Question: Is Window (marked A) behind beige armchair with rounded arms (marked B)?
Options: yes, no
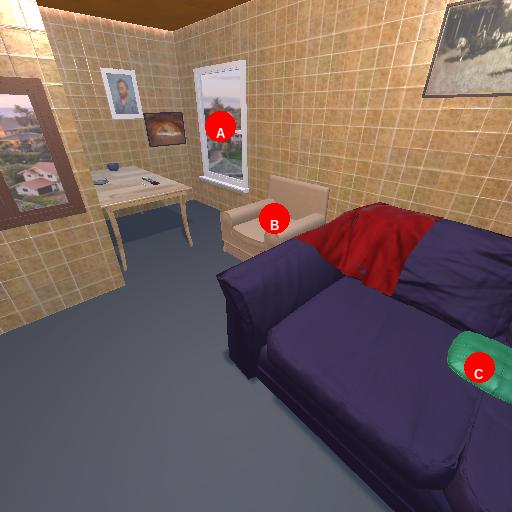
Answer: yes